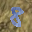
Label: 8